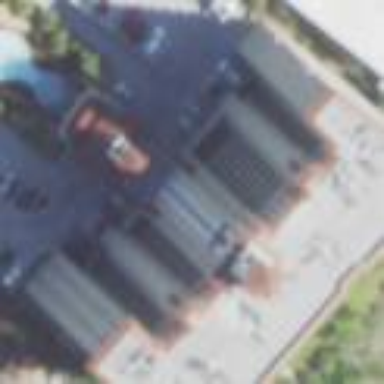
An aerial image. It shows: Hotel building.